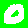
Digit: 0